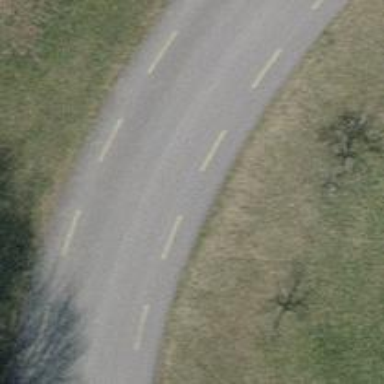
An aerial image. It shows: Unclassified road with asphalt surface and designated cycle lane.